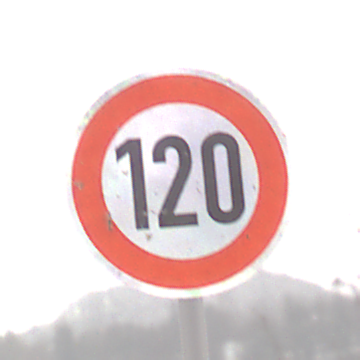
Verkehrszeichen: Geschwindigkeit120
Umgebung: Outdoor, Nature
Tageszeit: Midday
Wetter: Overcast
Licht: Natural
Jahreszeit: Winter
Kontrast: LowContrast